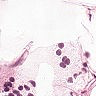
Metastatic tissue present: no